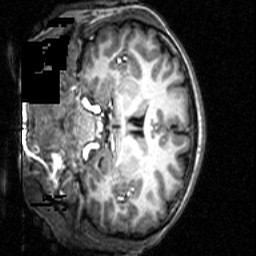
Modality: T1w
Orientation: coronal
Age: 21
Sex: female